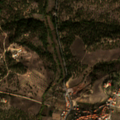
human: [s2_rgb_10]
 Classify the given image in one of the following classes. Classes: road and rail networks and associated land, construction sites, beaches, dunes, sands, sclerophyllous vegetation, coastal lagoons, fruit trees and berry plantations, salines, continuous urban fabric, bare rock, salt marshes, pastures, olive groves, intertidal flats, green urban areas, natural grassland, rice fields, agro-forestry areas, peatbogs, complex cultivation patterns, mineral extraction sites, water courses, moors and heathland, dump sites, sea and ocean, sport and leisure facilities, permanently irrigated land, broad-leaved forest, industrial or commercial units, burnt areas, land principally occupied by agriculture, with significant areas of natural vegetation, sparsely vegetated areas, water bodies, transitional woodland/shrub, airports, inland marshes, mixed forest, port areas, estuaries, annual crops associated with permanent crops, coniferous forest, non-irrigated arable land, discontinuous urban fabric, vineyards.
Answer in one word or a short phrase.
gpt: discontinuous urban fabric, olive groves, annual crops associated with permanent crops, land principally occupied by agriculture, with significant areas of natural vegetation, agro-forestry areas, broad-leaved forest, mixed forest